【题型】填空题　【知识点】解析几何　【难度】easy
已知曲线$C$由抛物线$x^2 = 4y$及抛物线$x^2 = -4y$组成，若$A(4,3)$，$B(4,-3)$，$D$，$E$是曲线$C$上关于$x$轴对称的两点，$A$，$B$，$D$，$E$四点不共线，其中点$D$在第一象限，则四边形$ABED$周长的最小值为\underline{\quad}.
【解答】
\vspace{0.3cm}
【答案】$4 + 4\sqrt{5}$

\vspace{0.3cm}
【详解】设抛物线$x^2 = 4y$的焦点为$F$，则$p = 2$，所以$F(0,1)$，根据对称可知四边形$ABED$为等腰梯形，

$\therefore$ 四边形$ABED$周长$C_{ABED} = |AB| + |DE| + 2|AD|$

$= 6 + 2y_D + 2|AD| = 6 + 2\left(|DF| - \frac{p}{2}\right) + 2|AD|$

$= 4 + 2(|DF| + |AD|) \ge 4 + 2|AF|$，

当且仅当$A$，$D$，$F$三点共线时，等号成立，又$|AF| = \sqrt{4^2 + 2^2} = 2\sqrt{5}$，

$\therefore$ 四边形$ABED$周长的最小值为$4 + 4\sqrt{5}$.

故答案为：$4 + 4\sqrt{5}$
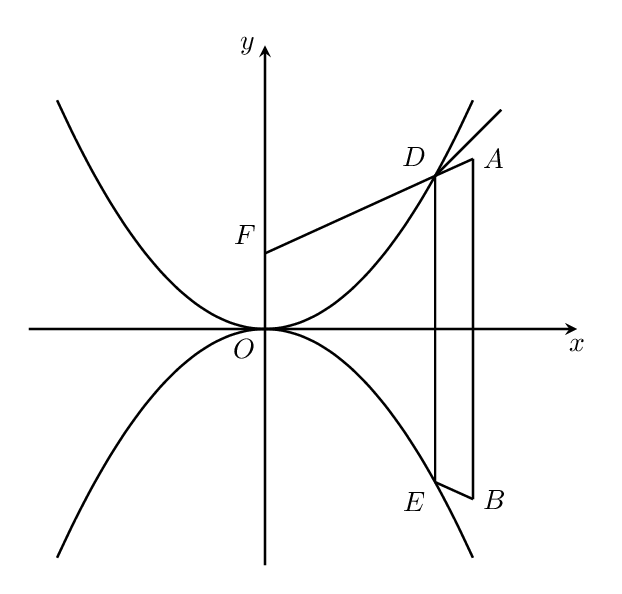